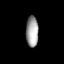
Tissue: lung
Cell type: Endothelial cells
Senescence score: 0.5847
Nuclear area (px): 377
Mean DAPI intensity: 159.088